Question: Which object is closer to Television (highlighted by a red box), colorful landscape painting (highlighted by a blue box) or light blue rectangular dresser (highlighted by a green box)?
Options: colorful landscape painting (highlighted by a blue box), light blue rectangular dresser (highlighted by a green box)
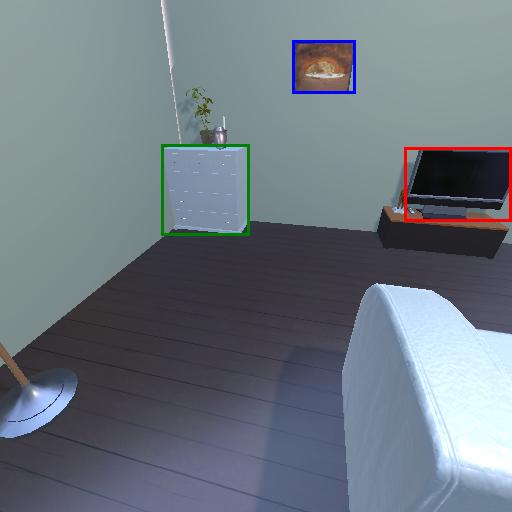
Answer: colorful landscape painting (highlighted by a blue box)